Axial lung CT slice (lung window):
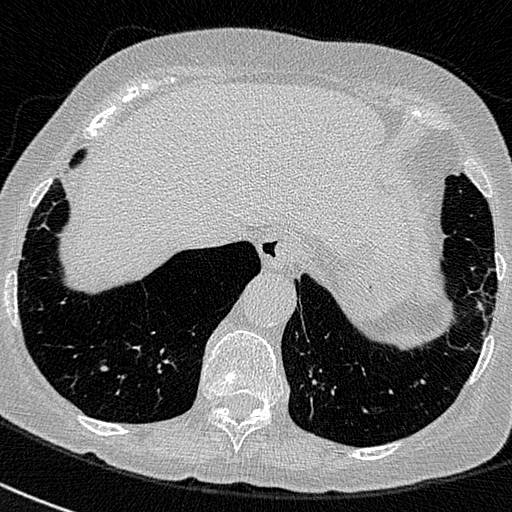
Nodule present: no